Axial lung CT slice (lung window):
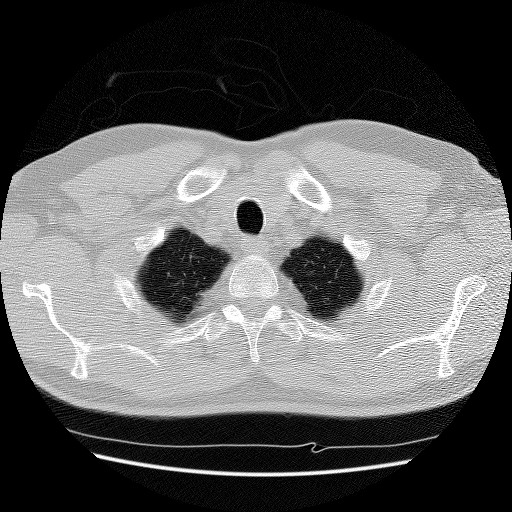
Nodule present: no